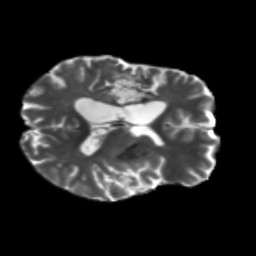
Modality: T2w
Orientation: axial
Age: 58
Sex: male
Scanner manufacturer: siemens
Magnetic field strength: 3 T
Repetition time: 5.25 s
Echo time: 0.08 s